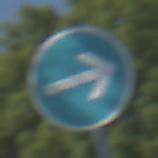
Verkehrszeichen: VorgeschriebeneFahrtrichtungHierRechts
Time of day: Midday
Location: Outdoor (Nature)
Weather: Clear
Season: NotSpecified
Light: Natural